Interaction volume radius: 5 \u00c5
Interaction volume height: 10 \u00c5
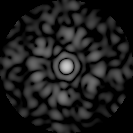
Disorder parameter: 0.8087